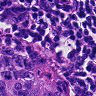
Metastatic tissue present: yes